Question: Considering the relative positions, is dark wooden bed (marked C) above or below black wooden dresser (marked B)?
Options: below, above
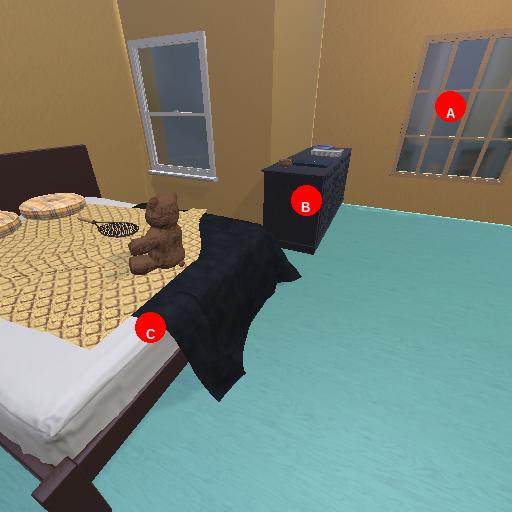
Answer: below